Question: I'm setting Radius server to remote login by LDAP. The problem is default user role is network-operator. I want to know how to upgrade user role to network-admin. I've searched for a few days but no proper solution yet.
Thanks for you helping.

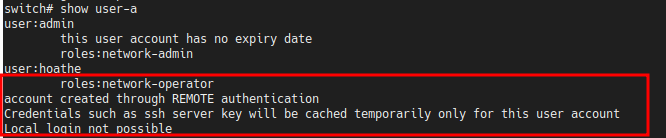
Answer: I figured out just put those code at the end of users config file.
'''
DEFAULT
Cisco-AVPair := "shell:priv-lvl=15"
'''